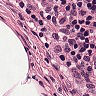
Metastatic tissue present: no